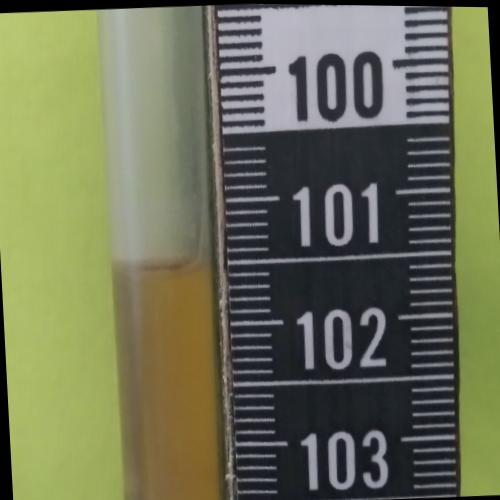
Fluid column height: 101.5 cm